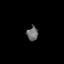
Tissue: skin
Cell type: Epithelial cells
Senescence score: 0.2682
Nuclear area (px): 153
Mean DAPI intensity: 109.301